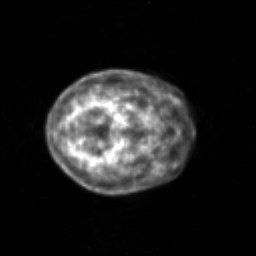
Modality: PET
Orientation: axial
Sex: female
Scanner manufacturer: siemens